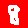
Digit: 8